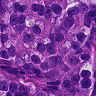
Metastatic tissue present: yes